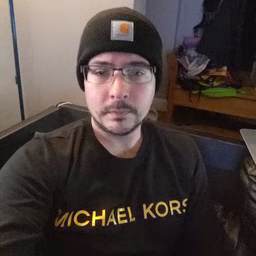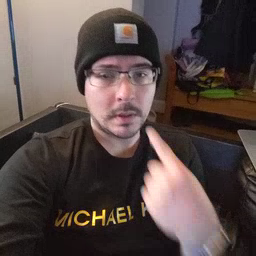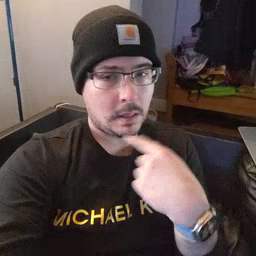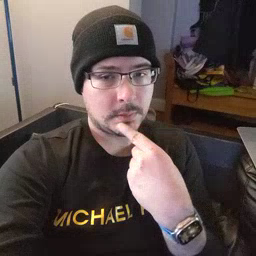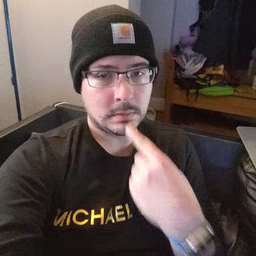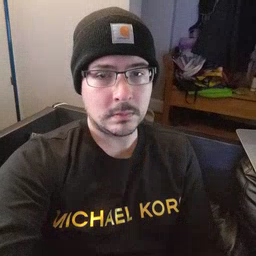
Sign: lips